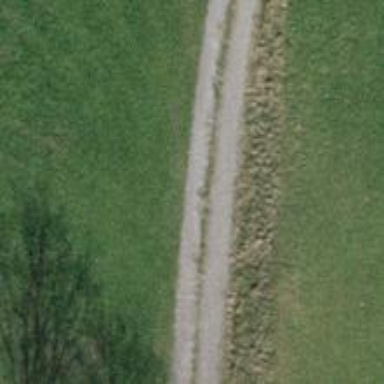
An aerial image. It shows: Gravel track with grade2 tracktype.